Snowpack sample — Buffalo Mountain, Silverthorne, Colorado, USA (2/22/26, 2:02 PM MST)
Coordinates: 39.622, -106.113
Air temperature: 33 °F
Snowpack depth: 63 cm
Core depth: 20 cm
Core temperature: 24.8 °F
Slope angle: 11°, slope face: 116°
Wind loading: low
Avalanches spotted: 0
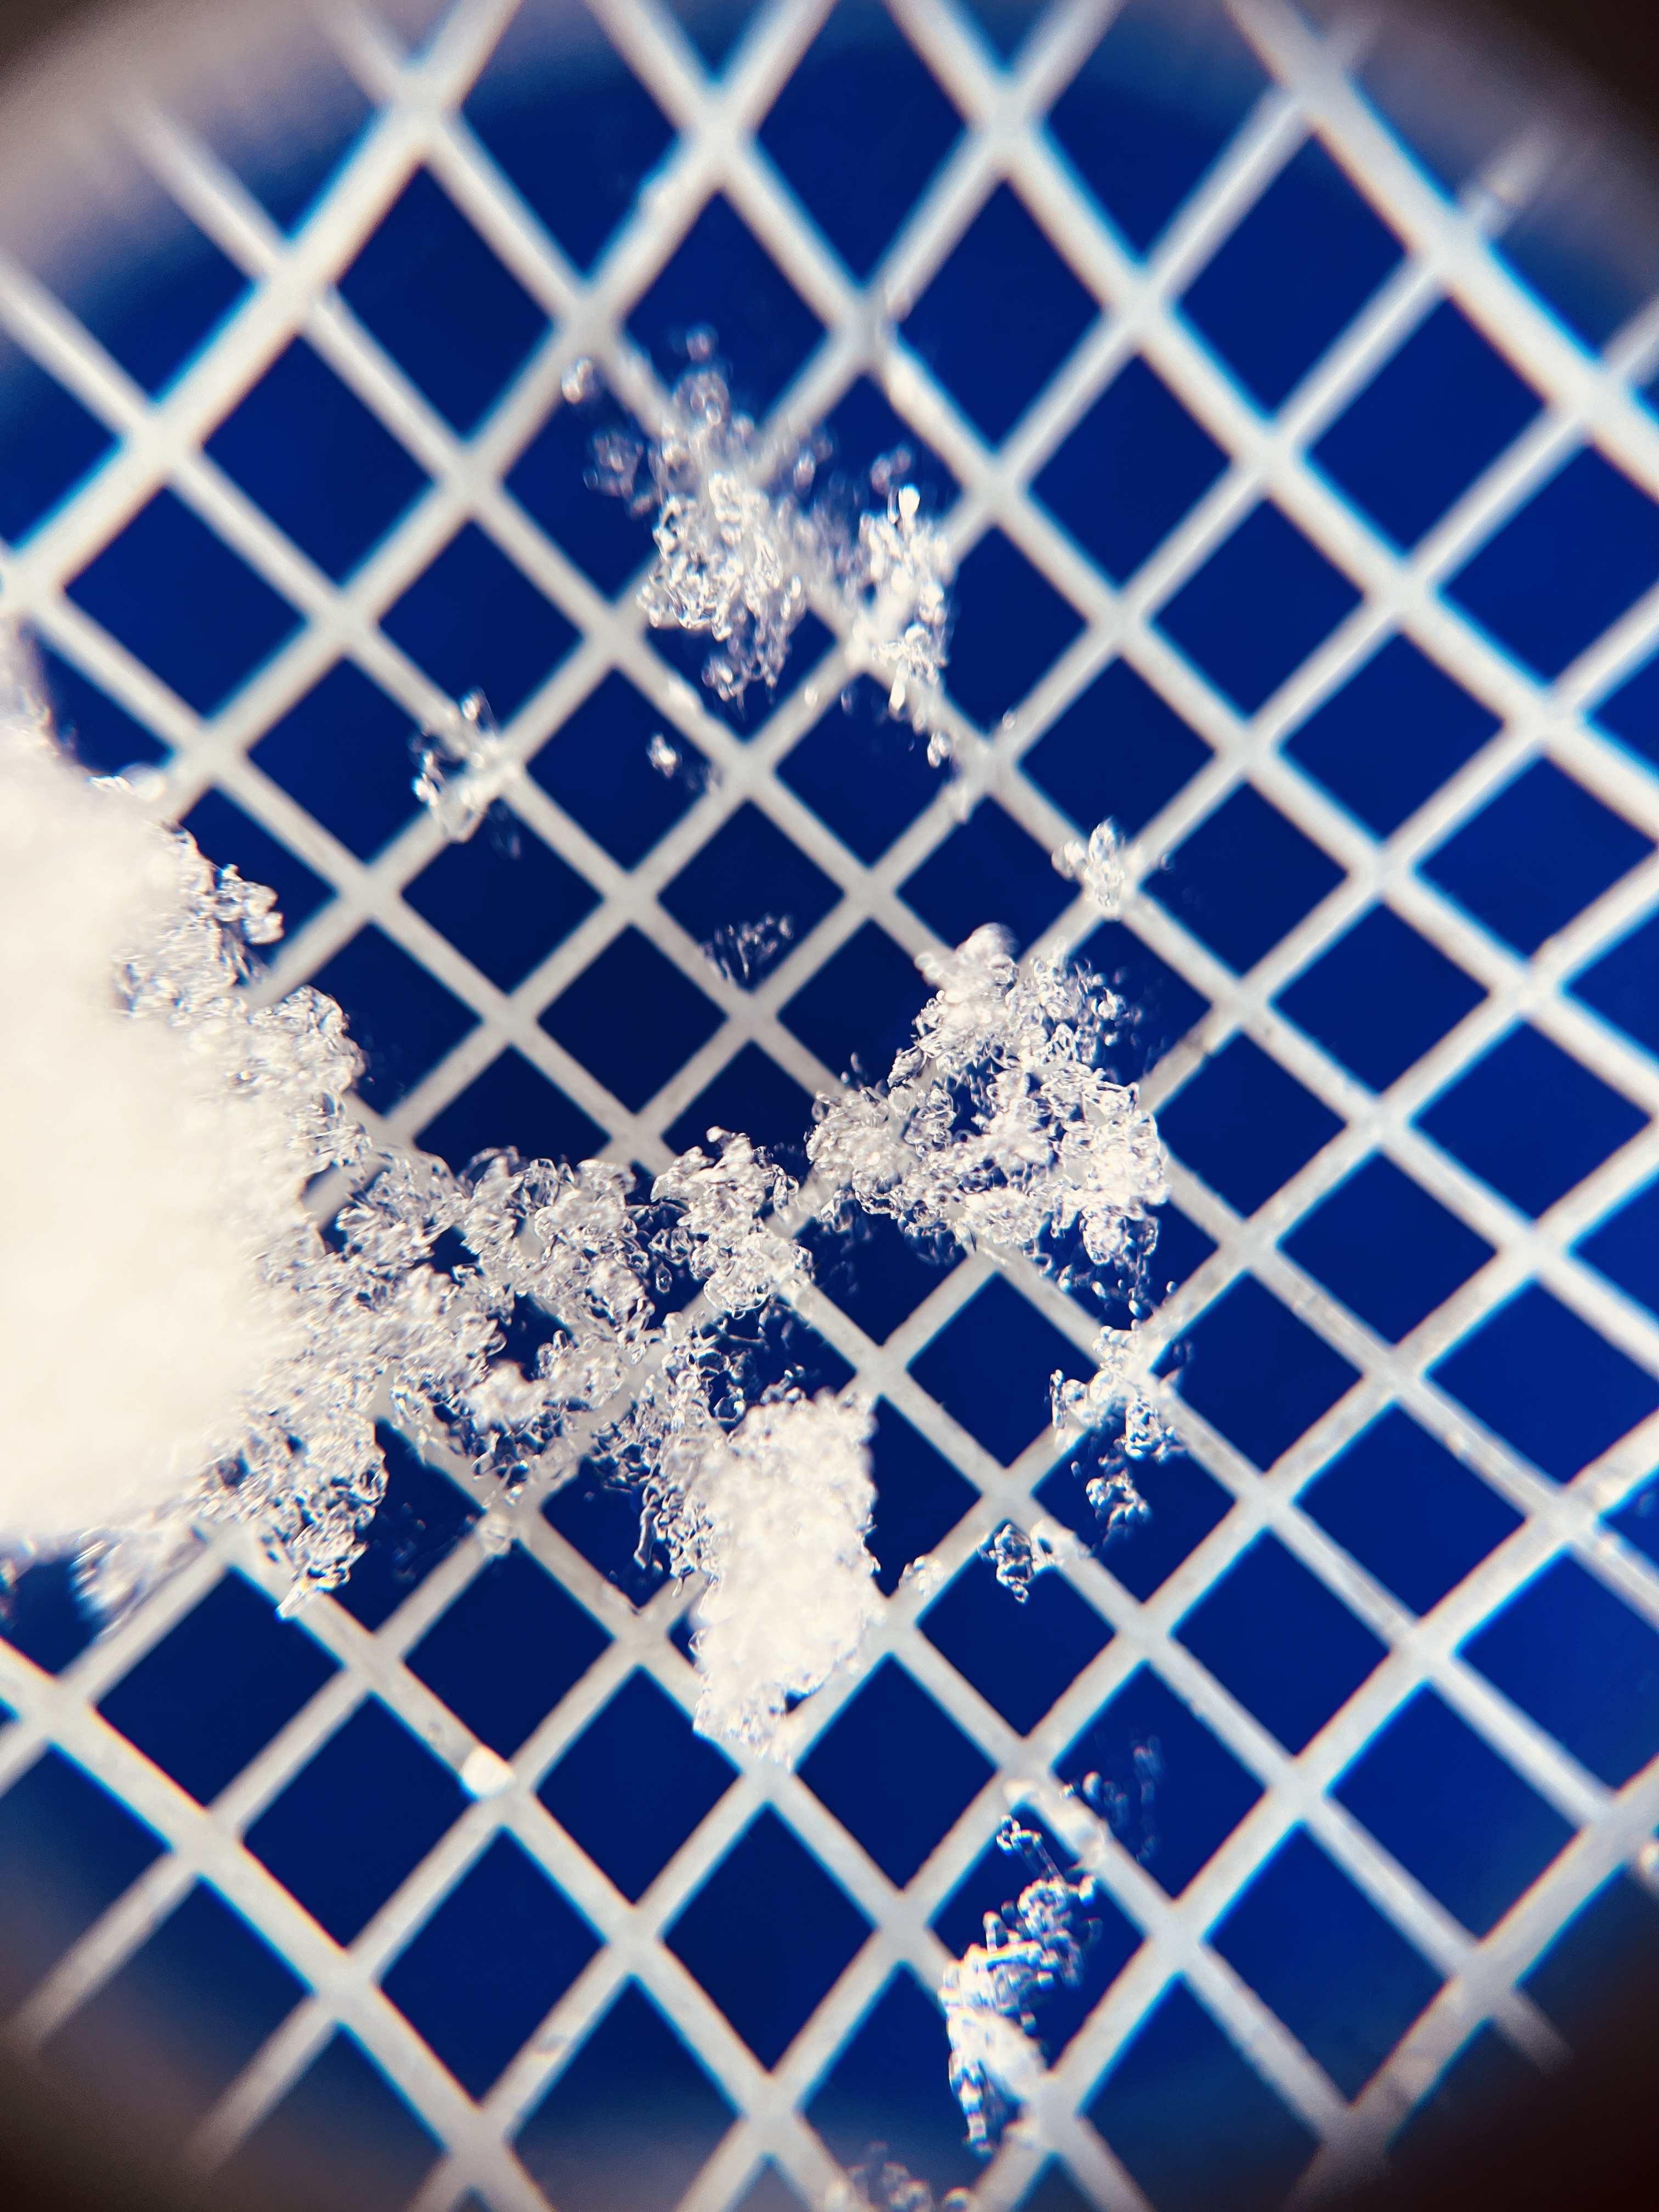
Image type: magnified_profile
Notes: In a firebreak similar to site 1, minimal wind loading with no spotted avalanches (not many faces in view though)